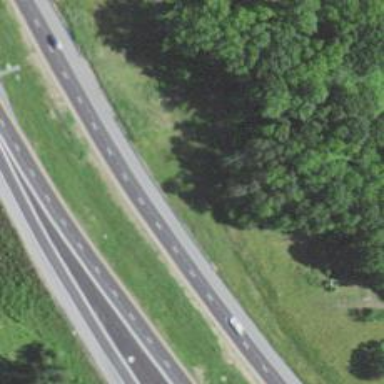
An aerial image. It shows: Asphalt motorway.